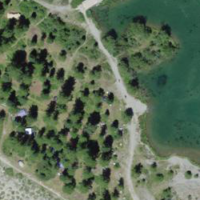
EUNIS habitat code: 53
Species observed at this site:
Linnaea borealis
Larix decidua
Lonicera caerulea